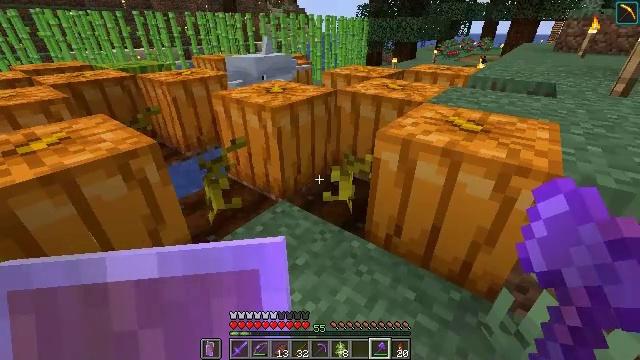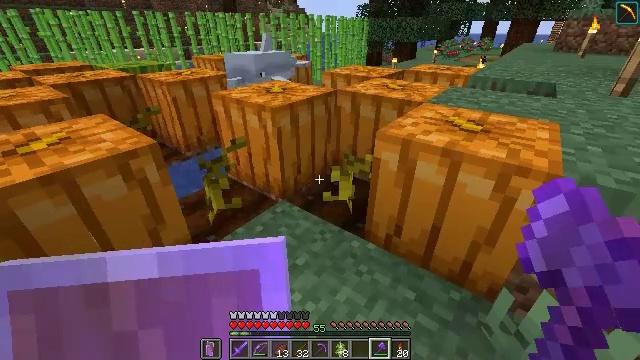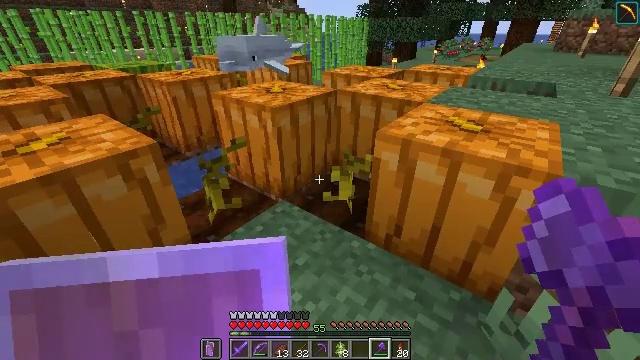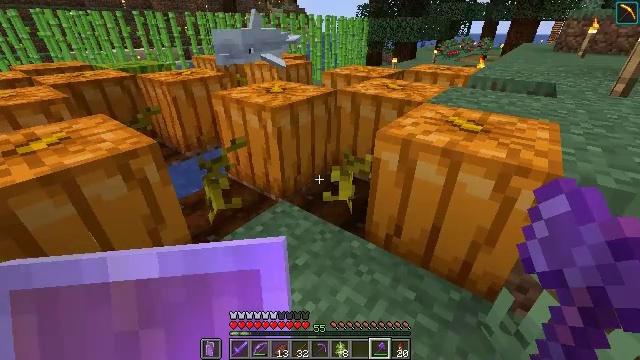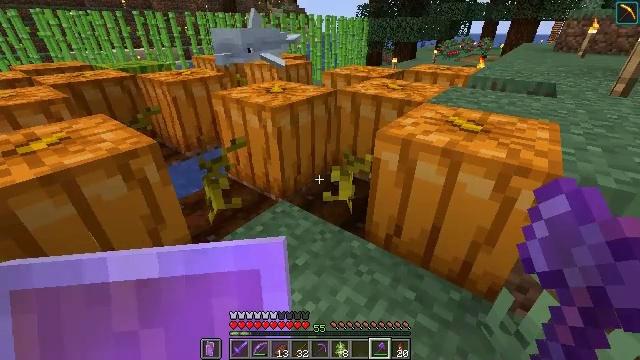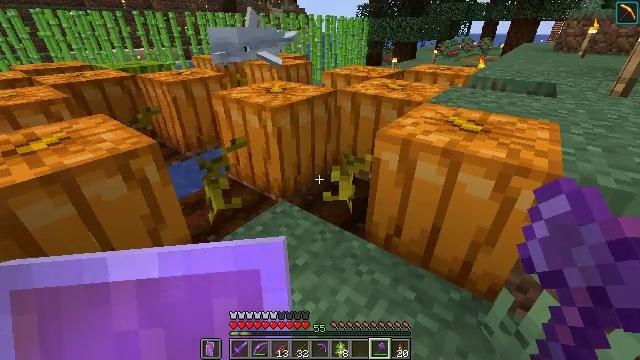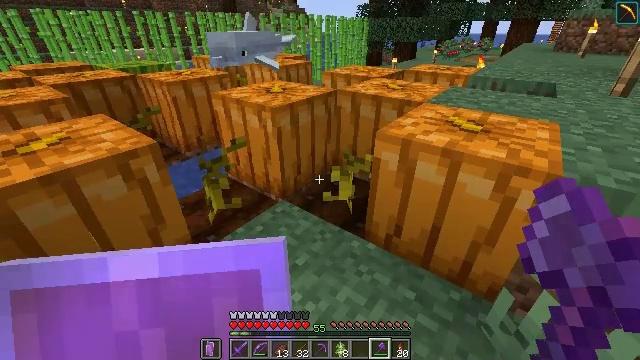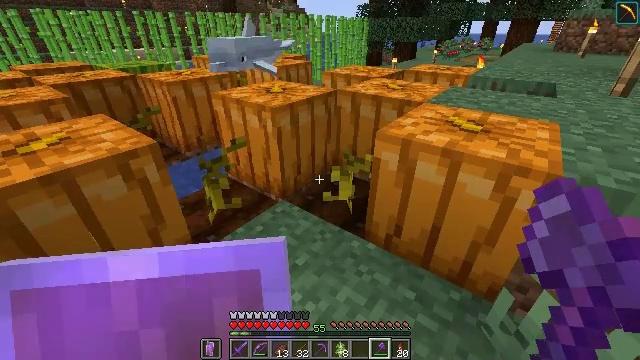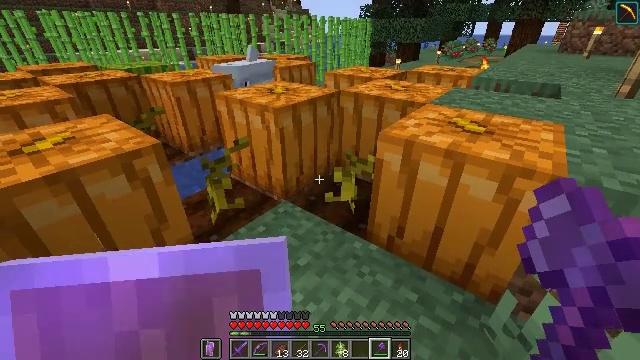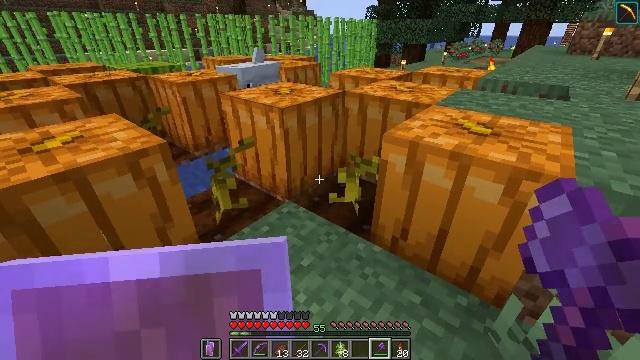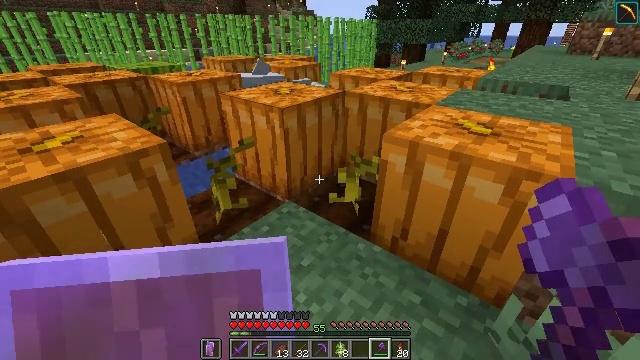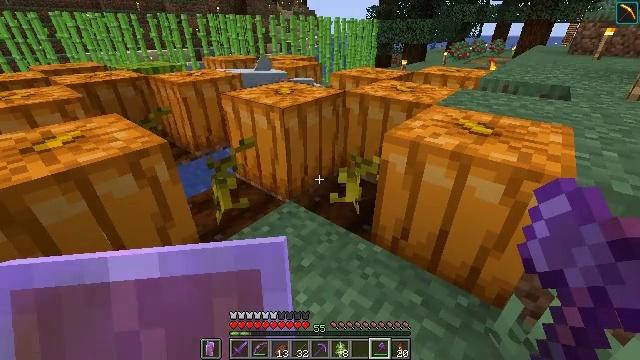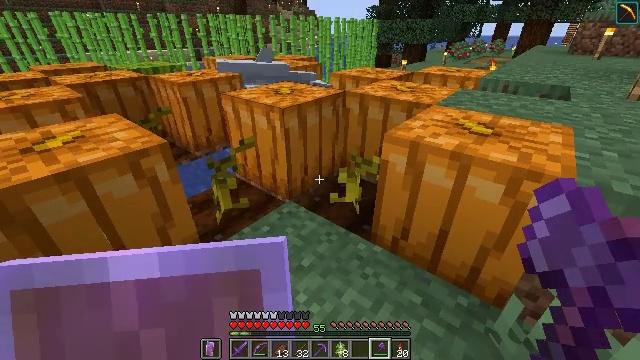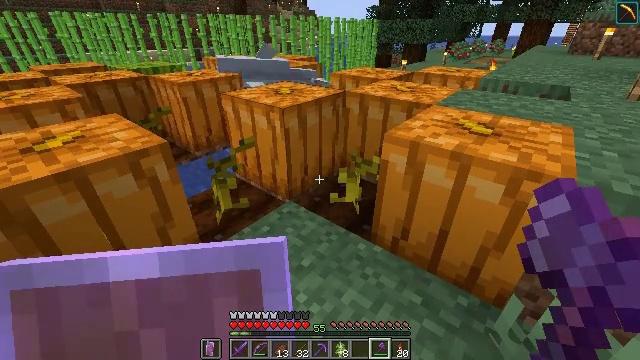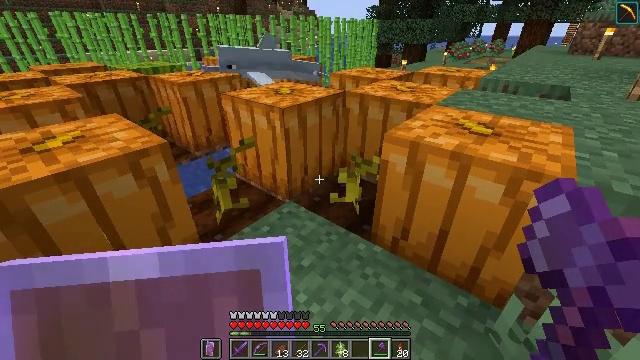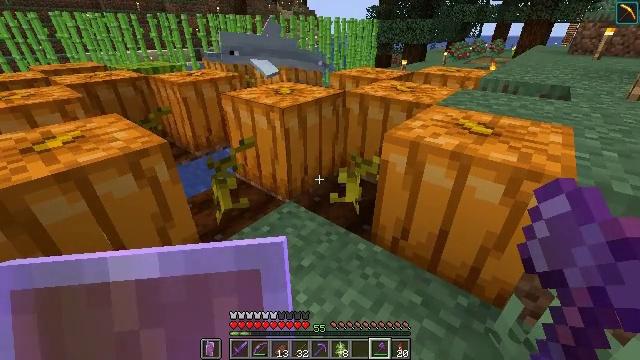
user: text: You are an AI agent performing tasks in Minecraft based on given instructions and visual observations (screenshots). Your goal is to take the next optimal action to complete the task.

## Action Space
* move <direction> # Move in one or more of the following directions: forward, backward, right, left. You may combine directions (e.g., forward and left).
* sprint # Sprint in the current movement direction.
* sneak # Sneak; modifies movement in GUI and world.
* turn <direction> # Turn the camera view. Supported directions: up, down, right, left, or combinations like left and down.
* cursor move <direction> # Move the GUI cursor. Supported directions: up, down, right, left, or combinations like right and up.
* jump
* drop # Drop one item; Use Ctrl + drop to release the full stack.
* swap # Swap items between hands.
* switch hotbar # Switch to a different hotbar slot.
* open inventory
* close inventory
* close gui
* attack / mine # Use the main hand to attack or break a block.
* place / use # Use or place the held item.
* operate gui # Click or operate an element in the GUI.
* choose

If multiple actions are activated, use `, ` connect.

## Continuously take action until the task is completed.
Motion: motion action
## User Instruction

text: Remove birch leaves from trees.
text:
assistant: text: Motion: no_op
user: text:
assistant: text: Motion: no_op
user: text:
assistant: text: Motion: no_op
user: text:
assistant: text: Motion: no_op
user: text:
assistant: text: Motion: no_op
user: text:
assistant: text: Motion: no_op
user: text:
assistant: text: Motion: no_op
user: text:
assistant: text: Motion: no_op
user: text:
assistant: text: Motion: turn left
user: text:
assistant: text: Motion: no_op
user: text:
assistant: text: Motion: no_op
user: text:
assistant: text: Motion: no_op
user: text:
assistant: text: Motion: no_op
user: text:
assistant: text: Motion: no_op
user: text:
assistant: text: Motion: no_op
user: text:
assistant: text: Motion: no_op
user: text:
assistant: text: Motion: no_op
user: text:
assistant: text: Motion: no_op
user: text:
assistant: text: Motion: no_op
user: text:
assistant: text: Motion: no_op
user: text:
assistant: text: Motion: no_op
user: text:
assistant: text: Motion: no_op
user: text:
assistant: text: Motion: no_op
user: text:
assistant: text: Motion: no_op
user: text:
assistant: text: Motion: no_op
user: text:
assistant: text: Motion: no_op
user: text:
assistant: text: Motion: no_op
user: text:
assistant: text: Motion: no_op
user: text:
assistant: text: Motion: no_op
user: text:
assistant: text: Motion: no_op